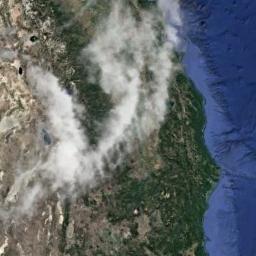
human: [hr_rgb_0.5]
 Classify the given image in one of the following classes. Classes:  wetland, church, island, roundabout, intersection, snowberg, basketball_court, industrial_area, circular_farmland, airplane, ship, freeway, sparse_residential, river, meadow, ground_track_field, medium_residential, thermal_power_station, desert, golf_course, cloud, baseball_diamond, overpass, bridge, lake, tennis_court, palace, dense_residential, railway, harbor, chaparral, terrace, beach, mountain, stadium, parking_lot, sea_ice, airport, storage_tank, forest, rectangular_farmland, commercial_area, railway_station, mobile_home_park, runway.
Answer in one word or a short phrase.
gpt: cloud